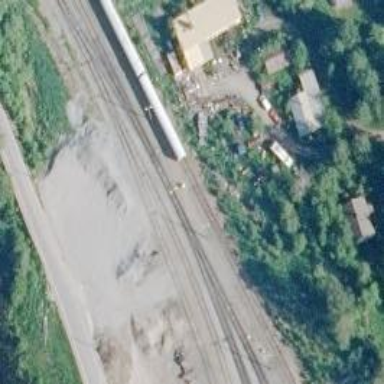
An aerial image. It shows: Abandoned railway yard.